Question: I'm doing some drawing on pdfs, and I've found what may be a problem on Xcode handling of pdf dimensions, which then become clear when CGPDFDocumentCreateWithURL is triggered.
I have two PDFs. One is A4 portrait size (612w x 792h) and it displays fine. The other one is closer to A4 landscape, 842w x 595h. While it displays in the UIScrollview I'm using, the vertical offset of page height (pageRect.size.height) in CGContextTranslateCTM caused it to move too far down the view. I NSlogged pageRect dimensions and found that the height and width had been flipped. I then checked back to the pdf's listing in supporting documents, and while clearly displaying the pdf as landscape, the dimensions were shown as 595x842, whereas the A4 portrait was correctly dimensioned as 612x792.
Has anyone else hit this problem, and is there a fix.
The link to the original landscape file is <URL>.

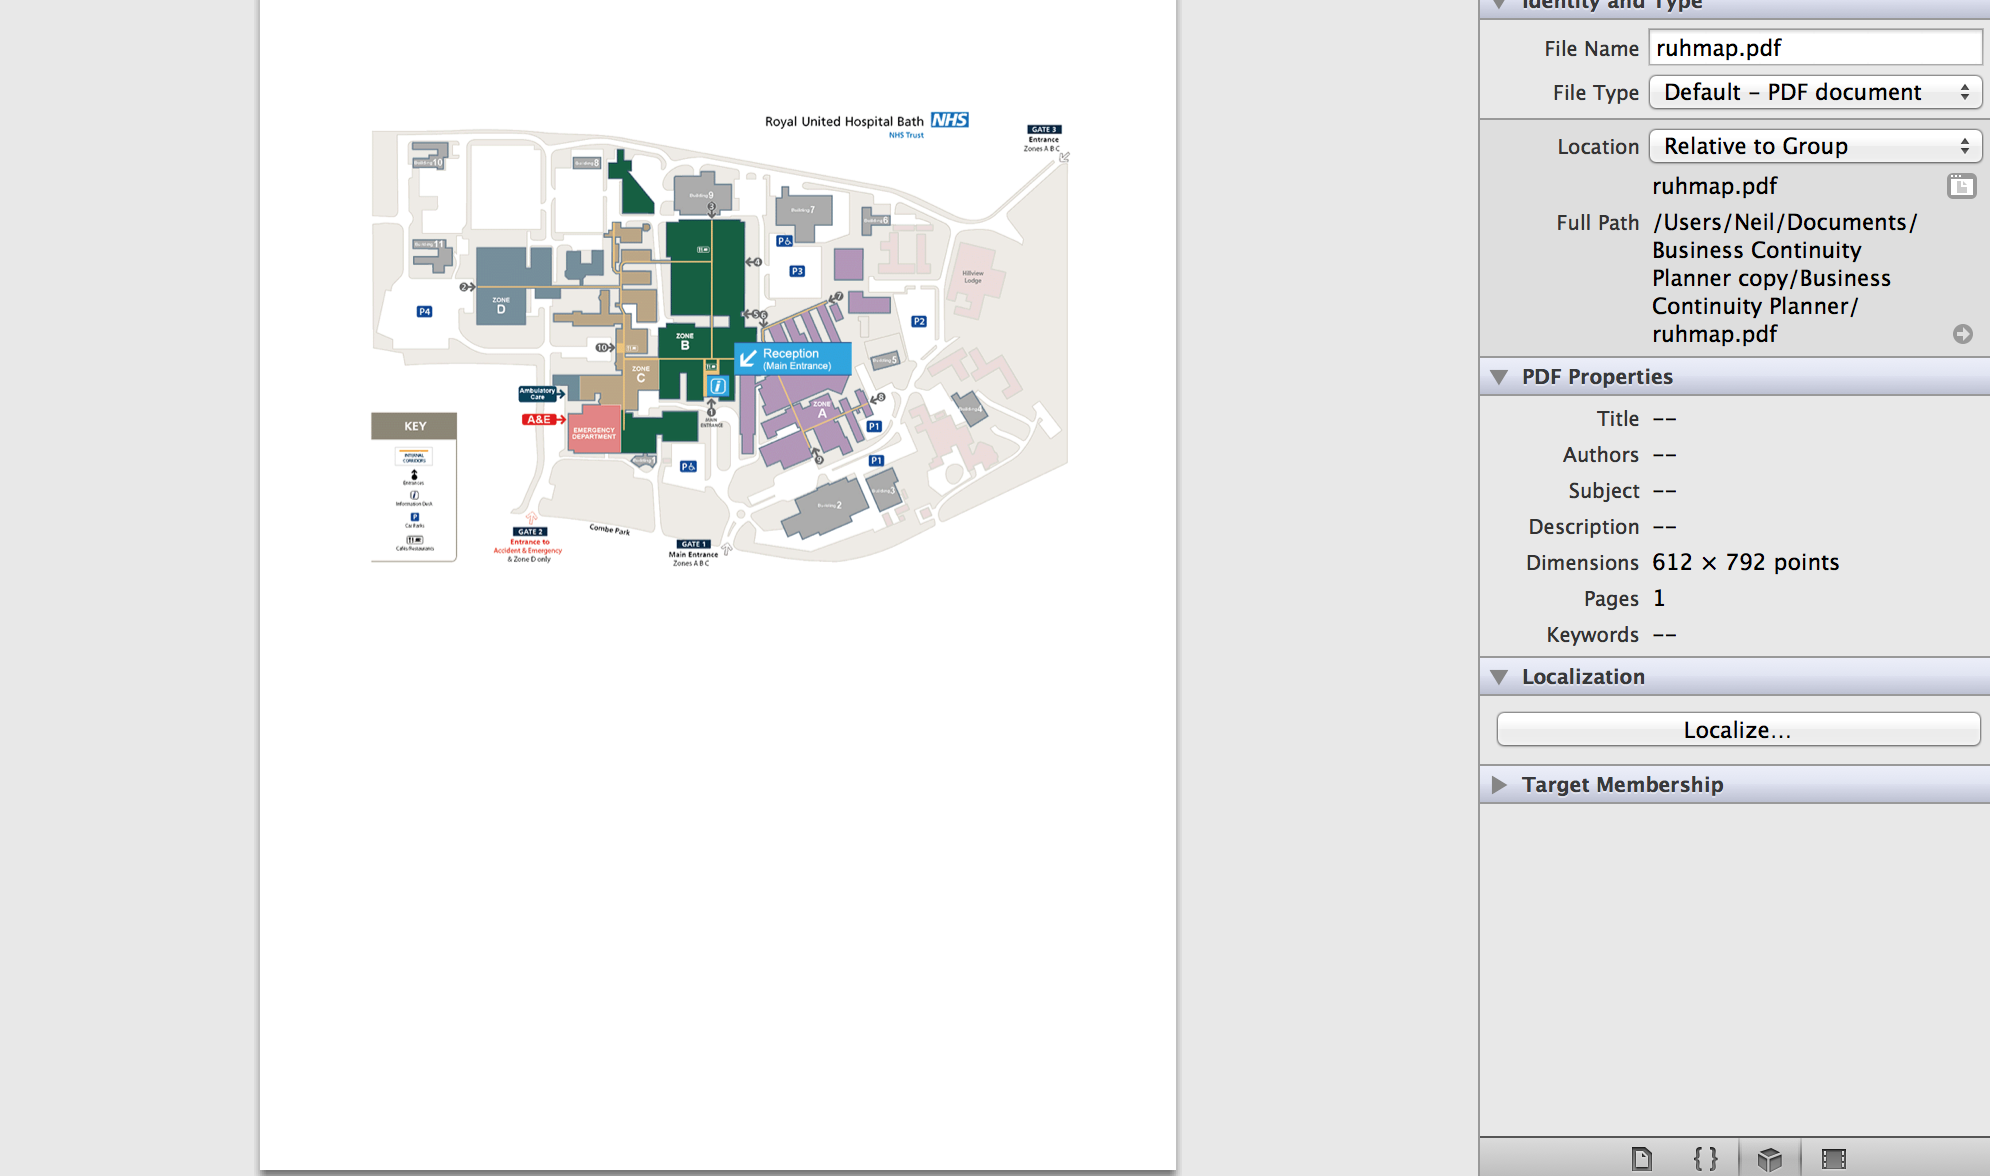
Answer: You can create landscape pages in 2 ways:
1. set the width to 842 and height to 595 or
2. set the width to 595 and height to 842 and rotate the page with 90/270 degrees.
In your situation I assume you have a rotated portrait page (2).
After you get the page width and height you also have to get the page rotation and if the rotation is 90/270 you have to swap the width/height.
You also have to consider the origin of the coordinate system. When the page is not rotated the origin is in the visual bottom left corner of the page, visually X grows from left to right, Y grows from bottom to top. When the page is rotated with 90 degrees, the origin is in the visual top left corner, visually X grows from top to bottom, Y grows from left to right.
The actual PDF coordinate system does not change when the page is rotated, what changes is how to PDF coodinate system is mapped to what you actually see on the screen, this is what 'visually' refers to.